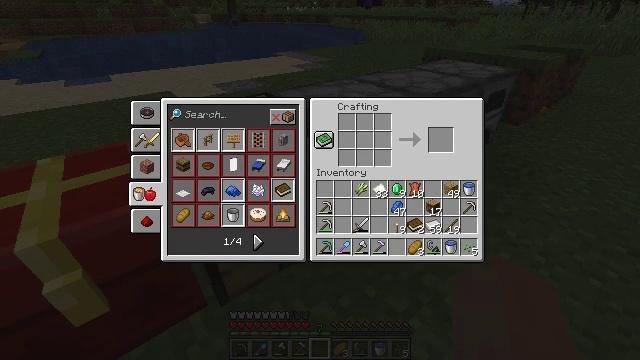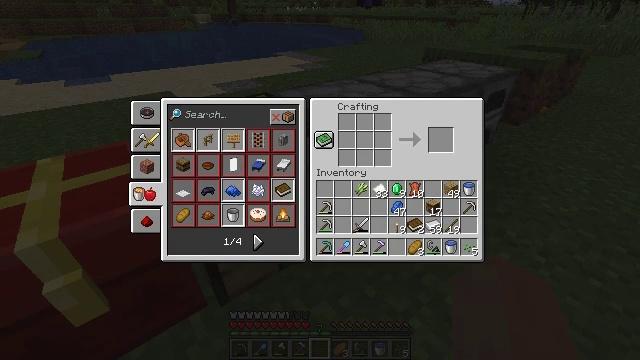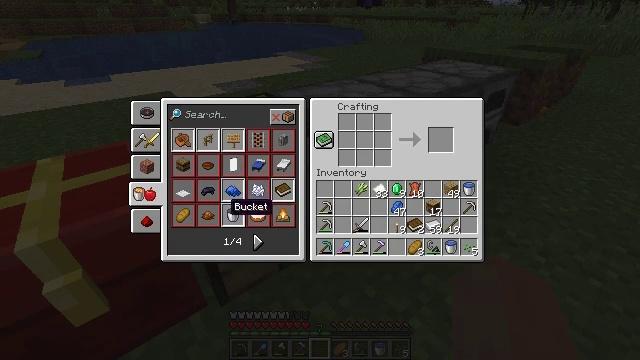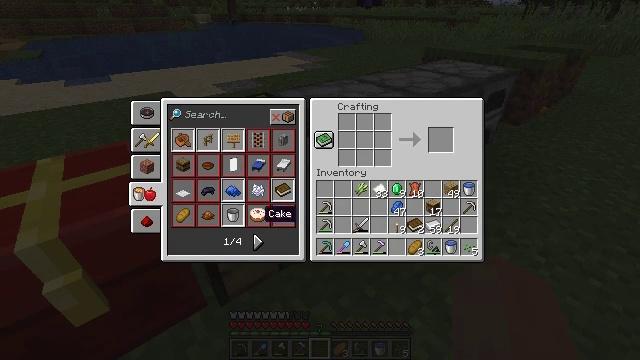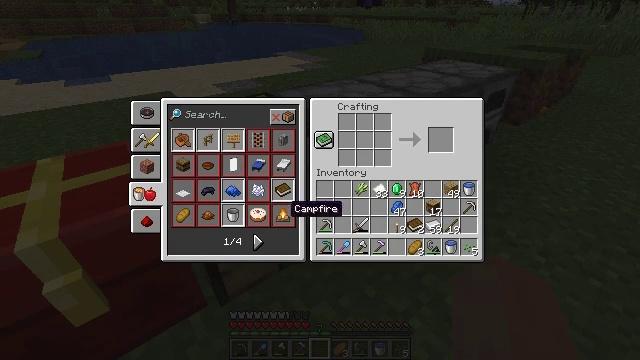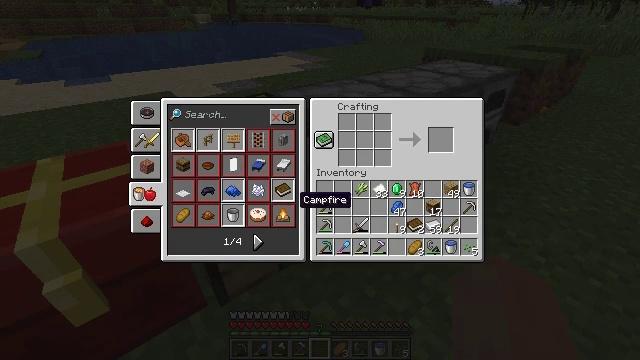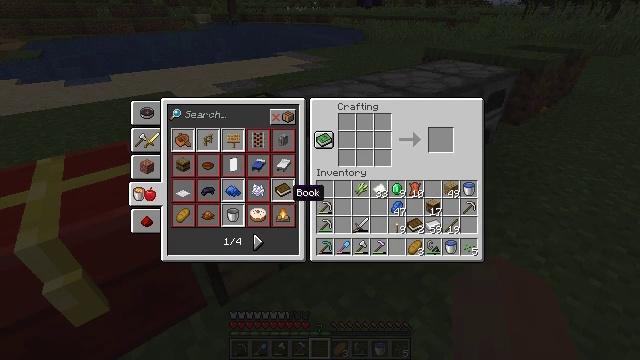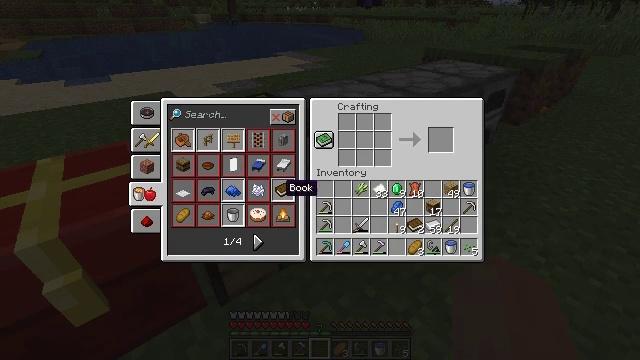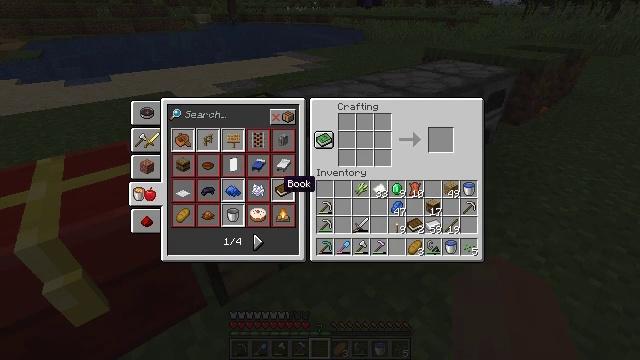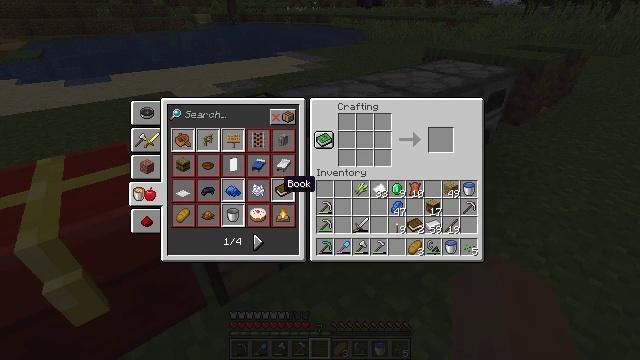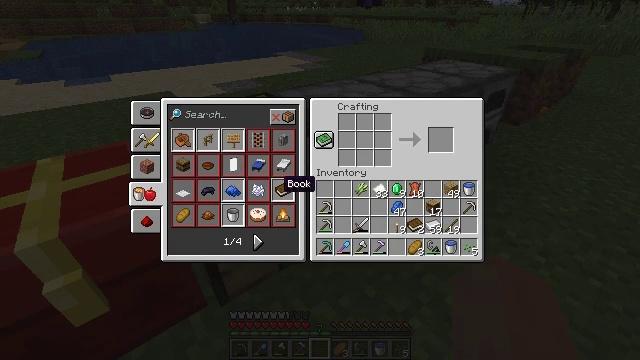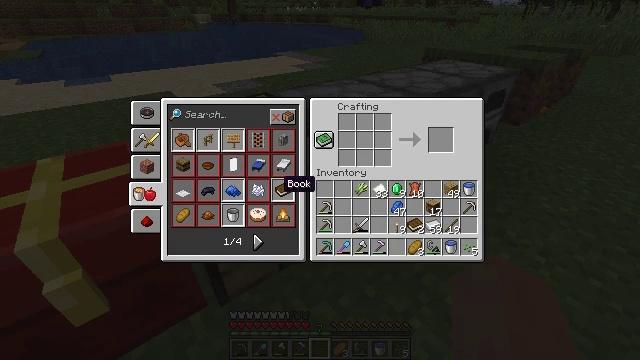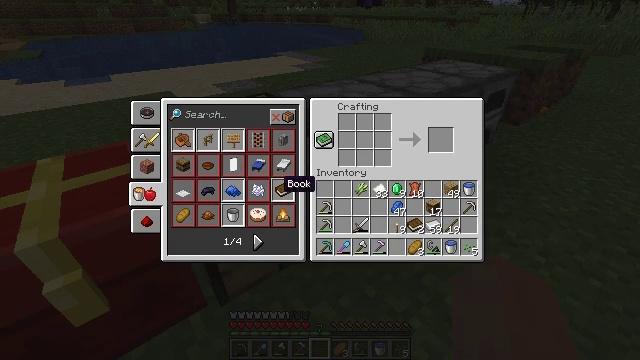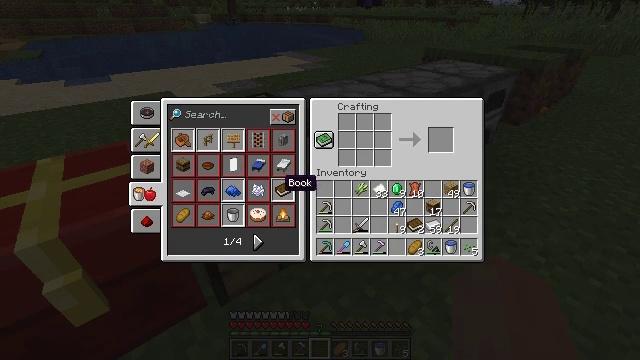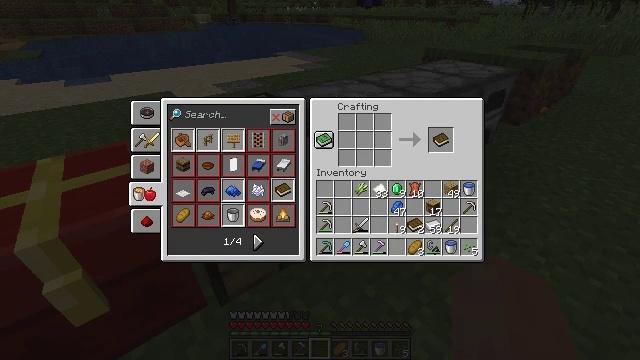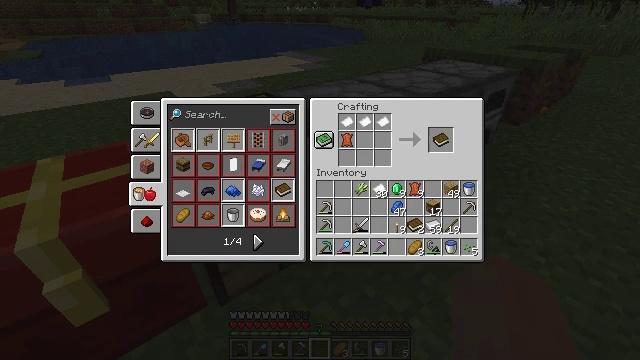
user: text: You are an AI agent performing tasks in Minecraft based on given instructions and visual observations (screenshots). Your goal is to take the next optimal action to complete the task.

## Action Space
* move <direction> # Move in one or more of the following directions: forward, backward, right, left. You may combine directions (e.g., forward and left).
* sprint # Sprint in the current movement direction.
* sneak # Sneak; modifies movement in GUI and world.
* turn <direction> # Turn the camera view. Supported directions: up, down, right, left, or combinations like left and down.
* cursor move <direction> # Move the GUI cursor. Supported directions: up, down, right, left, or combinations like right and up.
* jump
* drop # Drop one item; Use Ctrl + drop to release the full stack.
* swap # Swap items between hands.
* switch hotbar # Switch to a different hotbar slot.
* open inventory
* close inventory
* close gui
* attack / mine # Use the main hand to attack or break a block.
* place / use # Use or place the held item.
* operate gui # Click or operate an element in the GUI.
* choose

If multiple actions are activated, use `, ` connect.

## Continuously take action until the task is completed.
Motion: motion action
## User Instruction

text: Use the crafting table to create a book.
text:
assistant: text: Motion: cursor move right
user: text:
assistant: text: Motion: cursor move right and down
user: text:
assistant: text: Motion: cursor move right and down
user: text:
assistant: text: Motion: cursor move right
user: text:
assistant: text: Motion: cursor move right and up
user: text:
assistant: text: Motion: cursor move left and up
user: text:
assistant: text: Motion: cursor move left
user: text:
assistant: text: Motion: no_op
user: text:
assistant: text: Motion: operate gui
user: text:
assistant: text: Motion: operate gui
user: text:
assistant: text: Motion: operate gui
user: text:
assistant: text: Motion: no_op
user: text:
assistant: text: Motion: no_op
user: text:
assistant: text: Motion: cursor move right and up
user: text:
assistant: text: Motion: cursor move right and up
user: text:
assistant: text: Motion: cursor move right and up
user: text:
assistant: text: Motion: cursor move right and up
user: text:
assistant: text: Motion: cursor move right
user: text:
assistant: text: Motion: no_op
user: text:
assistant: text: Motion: no_op
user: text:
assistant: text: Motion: no_op
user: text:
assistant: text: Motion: no_op
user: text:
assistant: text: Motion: operate gui
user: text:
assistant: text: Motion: operate gui
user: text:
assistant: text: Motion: operate gui
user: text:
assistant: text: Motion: no_op
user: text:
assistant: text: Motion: operate gui
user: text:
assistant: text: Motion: operate gui
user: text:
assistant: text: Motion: operate gui
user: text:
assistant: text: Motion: no_op